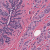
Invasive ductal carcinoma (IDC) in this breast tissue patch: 1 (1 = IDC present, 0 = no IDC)